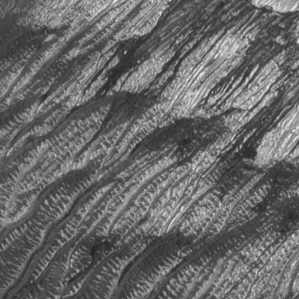
Label: frost